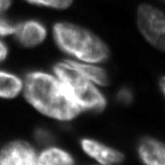
Tissue sample: ovarian
Magnification: 5.0x
Cell type: Pericytes
Senescence state: normal